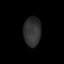
Tissue: lung
Cell type: Epithelial cells
Senescence score: 0.2295
Nuclear area (px): 503
Mean DAPI intensity: 48.334